Describe the contrast between these two images.
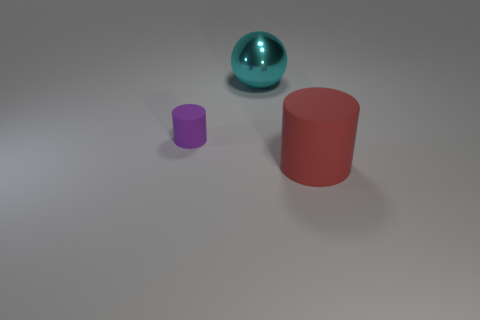
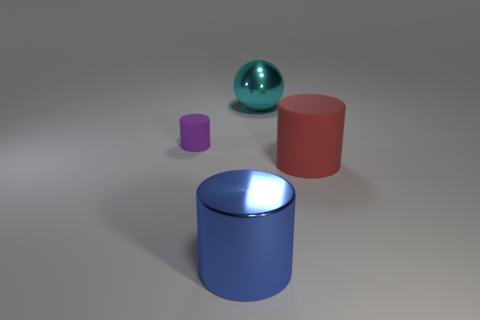
the big metallic cylinder has appeared
the blue thing has appeared
the blue object has been newly placed
the large blue metal cylinder in front of the small purple object has appeared
the blue object has been added
the large blue metallic cylinder that is in front of the shiny sphere has been added
the big blue metal cylinder in front of the tiny matte cylinder has been added